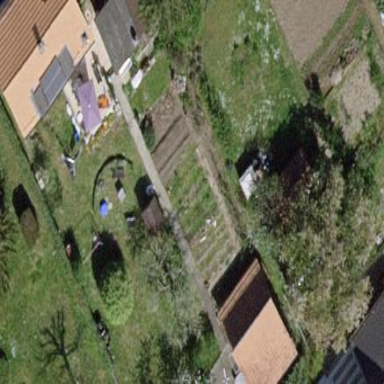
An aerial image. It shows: Garden surrounded by fence.